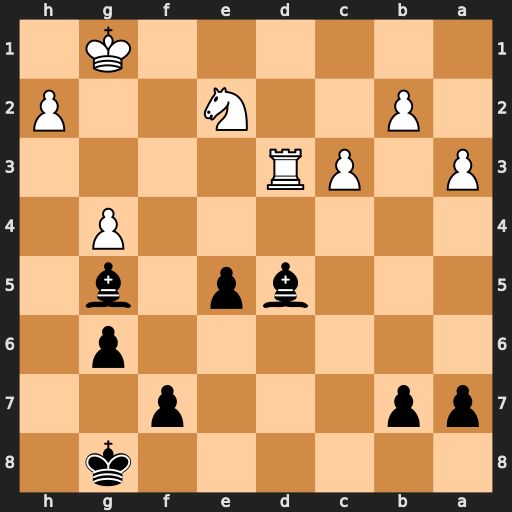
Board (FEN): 6k1/pp3p2/6p1/3bp1b1/6P1/P1PR4/1P2N2P/6K1
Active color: b
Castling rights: -
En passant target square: -
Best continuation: Bc4 Rd1 Bxe2